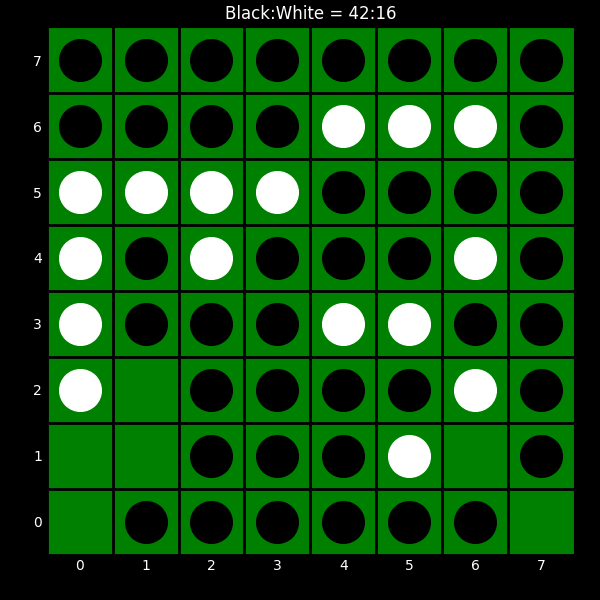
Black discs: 42
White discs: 16